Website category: university
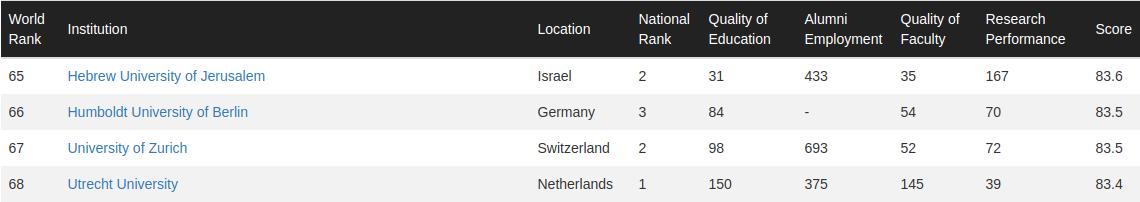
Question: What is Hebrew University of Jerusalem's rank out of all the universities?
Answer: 65

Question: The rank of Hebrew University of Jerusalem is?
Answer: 65

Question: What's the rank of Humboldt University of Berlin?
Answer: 66

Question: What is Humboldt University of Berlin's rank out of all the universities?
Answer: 66

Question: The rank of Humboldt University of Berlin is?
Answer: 66

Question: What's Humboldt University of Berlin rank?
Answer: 66

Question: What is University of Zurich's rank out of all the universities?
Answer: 67

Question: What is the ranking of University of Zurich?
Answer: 67

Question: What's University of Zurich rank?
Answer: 67

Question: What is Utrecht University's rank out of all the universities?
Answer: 68

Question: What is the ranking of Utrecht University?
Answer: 68

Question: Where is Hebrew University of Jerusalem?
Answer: Israel

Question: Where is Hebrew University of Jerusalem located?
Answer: Israel

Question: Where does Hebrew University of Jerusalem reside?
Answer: Israel

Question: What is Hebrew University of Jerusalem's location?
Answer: Israel

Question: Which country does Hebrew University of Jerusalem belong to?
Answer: Israel

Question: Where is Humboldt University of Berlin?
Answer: Germany

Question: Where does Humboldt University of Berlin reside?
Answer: Germany

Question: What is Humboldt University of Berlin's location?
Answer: Germany

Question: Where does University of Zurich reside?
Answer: Switzerland

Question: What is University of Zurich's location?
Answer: Switzerland

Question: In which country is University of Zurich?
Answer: Switzerland

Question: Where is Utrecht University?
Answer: Netherlands

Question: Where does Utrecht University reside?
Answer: Netherlands

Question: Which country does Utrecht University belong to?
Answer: Netherlands

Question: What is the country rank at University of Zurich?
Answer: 2

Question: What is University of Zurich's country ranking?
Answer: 2

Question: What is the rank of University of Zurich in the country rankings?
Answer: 2

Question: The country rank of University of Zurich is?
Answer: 2

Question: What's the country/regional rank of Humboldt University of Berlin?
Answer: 3

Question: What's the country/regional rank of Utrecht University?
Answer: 1

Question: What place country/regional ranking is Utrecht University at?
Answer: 1

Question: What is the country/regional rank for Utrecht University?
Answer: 1

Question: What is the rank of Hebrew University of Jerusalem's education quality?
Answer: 31

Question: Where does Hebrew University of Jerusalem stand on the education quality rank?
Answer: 31

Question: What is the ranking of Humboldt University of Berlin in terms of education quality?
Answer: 84

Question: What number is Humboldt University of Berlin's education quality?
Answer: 84

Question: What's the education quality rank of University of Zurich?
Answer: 98

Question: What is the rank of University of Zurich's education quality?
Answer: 98

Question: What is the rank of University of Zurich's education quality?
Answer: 98

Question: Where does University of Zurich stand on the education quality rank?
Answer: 98

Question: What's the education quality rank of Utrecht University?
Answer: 150

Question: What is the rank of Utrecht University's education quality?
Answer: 150

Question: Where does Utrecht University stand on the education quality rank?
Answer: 150

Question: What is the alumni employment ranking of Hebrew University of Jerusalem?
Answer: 433

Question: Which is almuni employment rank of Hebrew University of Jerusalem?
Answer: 433

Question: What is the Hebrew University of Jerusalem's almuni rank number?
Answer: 433

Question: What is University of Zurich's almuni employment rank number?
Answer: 693

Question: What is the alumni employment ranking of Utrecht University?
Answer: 375

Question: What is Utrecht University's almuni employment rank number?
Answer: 375

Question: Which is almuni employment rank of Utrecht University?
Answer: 375

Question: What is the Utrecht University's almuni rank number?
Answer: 375

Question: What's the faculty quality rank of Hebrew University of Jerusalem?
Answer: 35

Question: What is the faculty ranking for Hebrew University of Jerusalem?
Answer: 35

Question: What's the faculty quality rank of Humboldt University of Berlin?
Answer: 54

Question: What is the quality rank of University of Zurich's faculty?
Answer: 52

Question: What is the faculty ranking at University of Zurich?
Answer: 52

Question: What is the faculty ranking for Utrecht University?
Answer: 145

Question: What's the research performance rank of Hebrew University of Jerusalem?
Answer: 167

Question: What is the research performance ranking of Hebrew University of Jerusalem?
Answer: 167

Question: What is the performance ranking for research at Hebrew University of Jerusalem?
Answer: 167

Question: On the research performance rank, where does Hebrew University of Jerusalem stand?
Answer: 167

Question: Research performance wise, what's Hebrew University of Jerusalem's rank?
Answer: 167

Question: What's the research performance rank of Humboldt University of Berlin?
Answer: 70